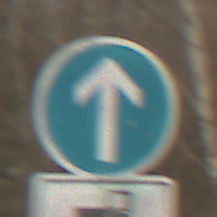
Verkehrszeichen: VorgeschriebeneFahrtrichtungGeradeaus
Zusatzzeichen unten: MehrspurigeFahrzeugeFrei8
Umgebung: Outdoor, Nature
Tageszeit: MorningAfternoon
Wetter: PartlyCloudy
Licht: Natural
Jahreszeit: Winter
Kontrast: MediumContrast